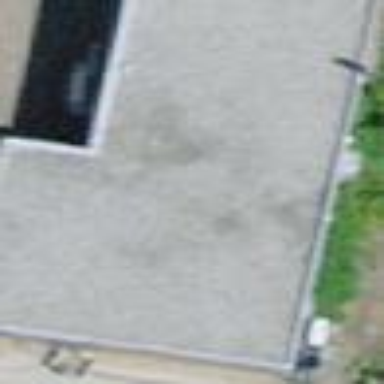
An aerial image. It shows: Garage.